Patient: sex F, age 58
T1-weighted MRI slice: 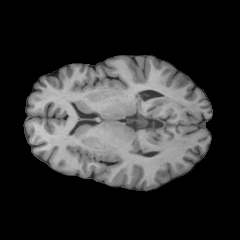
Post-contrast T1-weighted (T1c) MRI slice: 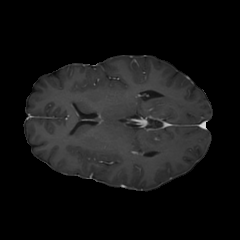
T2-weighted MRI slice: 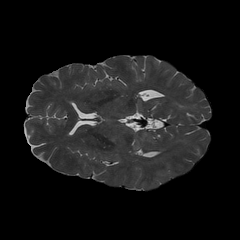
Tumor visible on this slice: no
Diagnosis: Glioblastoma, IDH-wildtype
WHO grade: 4